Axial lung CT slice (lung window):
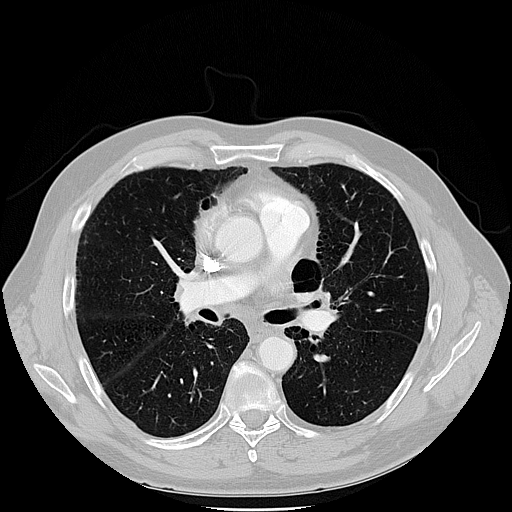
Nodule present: no